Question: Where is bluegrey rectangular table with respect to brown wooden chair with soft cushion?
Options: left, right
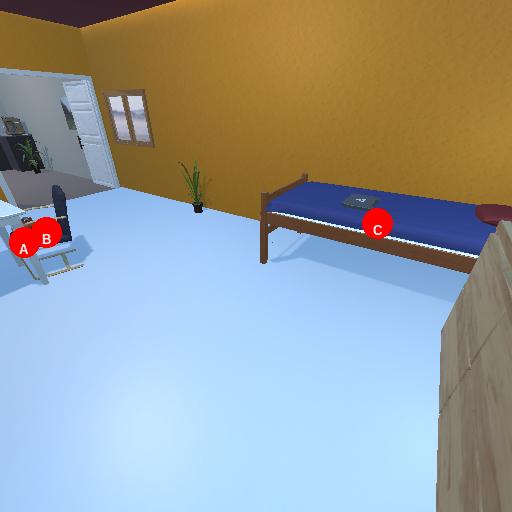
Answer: left